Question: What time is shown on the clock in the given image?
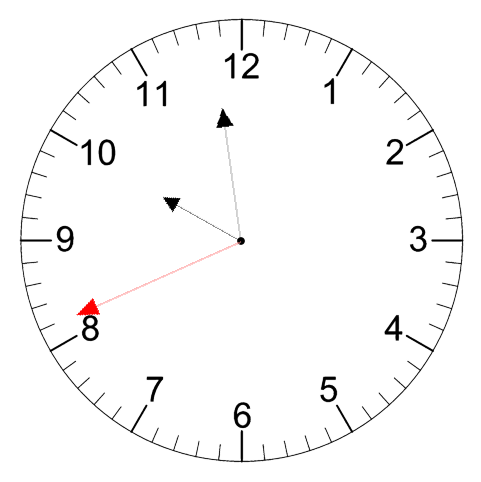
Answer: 09:58:41